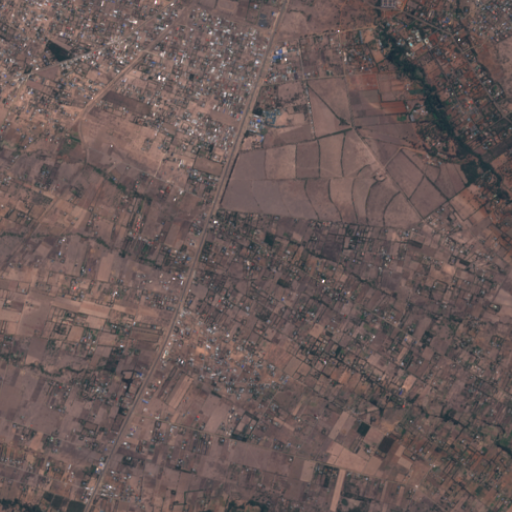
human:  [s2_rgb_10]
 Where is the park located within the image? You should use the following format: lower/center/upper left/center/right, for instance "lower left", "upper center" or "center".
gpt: The park is located in the upper center of the image.
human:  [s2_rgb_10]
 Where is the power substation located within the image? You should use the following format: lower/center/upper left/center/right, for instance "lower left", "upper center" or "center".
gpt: The power substation is located in the upper center of the image.
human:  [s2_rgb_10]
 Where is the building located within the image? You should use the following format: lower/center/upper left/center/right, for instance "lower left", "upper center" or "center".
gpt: There is no building in the image.